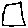
Label: square